Interaction volume radius: 5 \u00c5
Interaction volume height: 20 \u00c5
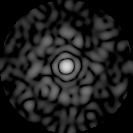
Disorder parameter: 0.8827